Question: I am a newbie to Ruby and working on my first project. Here are the versions I am using...
- -
I am having trouble adding my JavaScript files. I am following <URL> After reading the article, I saved the 'jquery.js & jquery.validate.min.js' under and my own script 'accRefConfig.js' under directory
So here is how my manifest looks like (didn't delete the comments, hope that doesn't matter):
'''
// This is a manifest file that'll be compiled into application.js, which will include all the files listed below.
//
// Any JavaScript/Coffee file within this directory, lib/assets/javascripts, vendor/assets/javascripts,
// or vendor/assets/javascripts of plugins, if any, can be referenced here using a relative path.
//
// It's not advisable to add code directly here, but if you do, it'll appear at the bottom of the compiled file.
//
// Read Sprockets README (https://github.com/sstephenson/sprockets#sprockets-directives) for details about supported directives.
//
// = require jquery
// = require jquery.validate.min
// = require_tree ./additionalJS
'''
And my ...
'''
<head>
<title>Hello World</title>
<%= stylesheet_link_tag "application.css", media: "all", "data-turbolinks-track" => true %>
<%= javascript_include_tag "application" %>
</head>
'''
But this is giving me the following error....

What am I doing wrong? Thanks in advance for your time & help :)
BTW, I also tried '<%= javascript_include_tag "application.js" %>', but same error msg
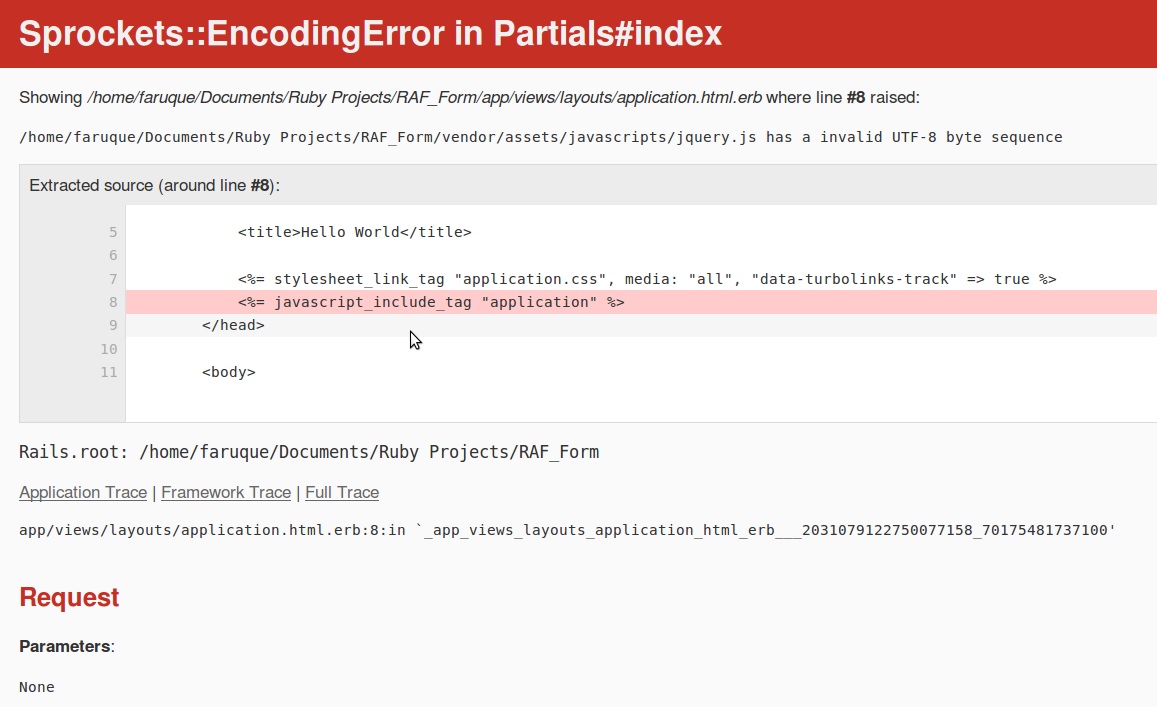
Answer: See that the error is throwing says
Try resaving the file as UTF-8.